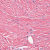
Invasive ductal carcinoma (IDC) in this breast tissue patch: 0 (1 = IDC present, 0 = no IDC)